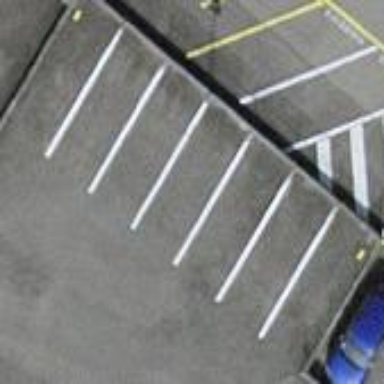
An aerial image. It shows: Street side parking area.